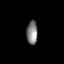
Tissue: lung
Cell type: Fibroblasts
Senescence score: 0.5479
Nuclear area (px): 260
Mean DAPI intensity: 126.046